A time-domain vibration trace from a rotating-machine test bench is shown. Classify the rotor condition as one of: normal, misalignment, unbalance, looseness.
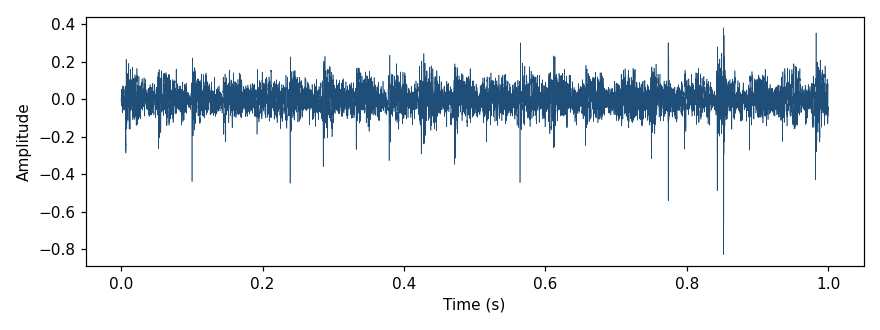
Answer: looseness